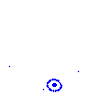
Particle: electron